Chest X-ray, PA view. Patient: 55 years old, sex M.
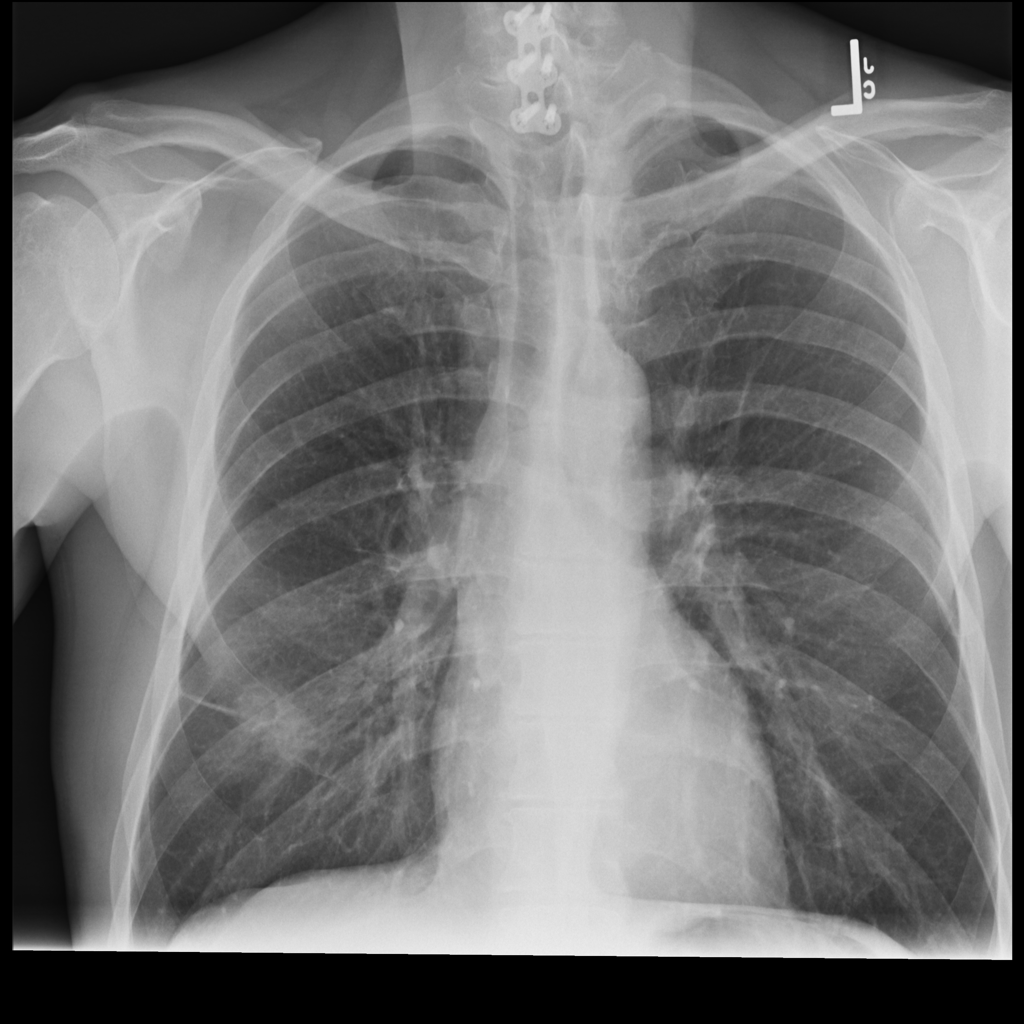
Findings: Nodule